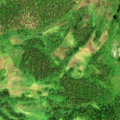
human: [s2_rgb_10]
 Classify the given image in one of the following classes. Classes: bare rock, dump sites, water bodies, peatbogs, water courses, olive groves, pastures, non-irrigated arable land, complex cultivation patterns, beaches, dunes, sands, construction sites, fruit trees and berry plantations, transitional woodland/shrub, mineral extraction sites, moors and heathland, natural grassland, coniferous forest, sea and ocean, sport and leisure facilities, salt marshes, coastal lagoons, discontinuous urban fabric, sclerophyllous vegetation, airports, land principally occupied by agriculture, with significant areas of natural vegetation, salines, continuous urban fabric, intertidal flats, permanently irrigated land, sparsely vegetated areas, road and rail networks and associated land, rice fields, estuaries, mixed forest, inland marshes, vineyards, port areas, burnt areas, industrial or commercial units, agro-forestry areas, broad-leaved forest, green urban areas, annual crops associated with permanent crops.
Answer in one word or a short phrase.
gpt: coniferous forest, moors and heathland, peatbogs